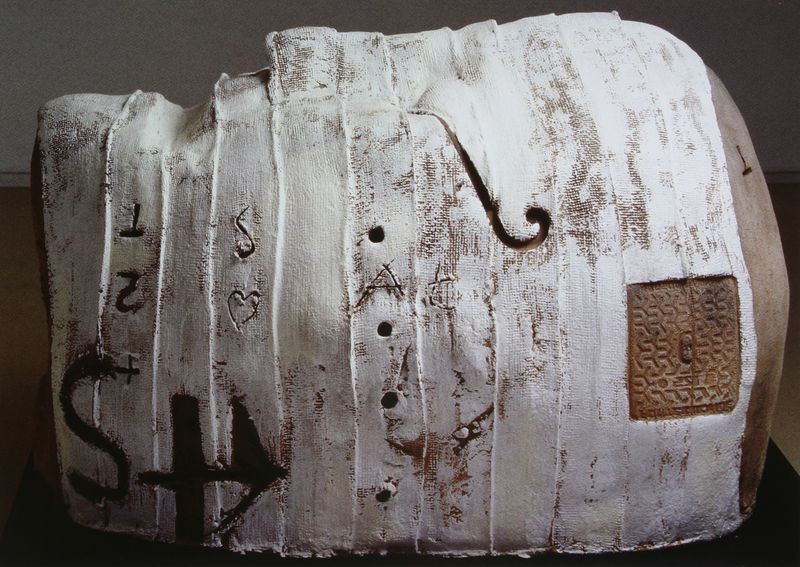
Titel: Cap embenat I
Künstler: Antoni Tàpies
Standort: Barcelona
Institution: Fondació Antoni Tàpies
Schlagwörter: kopf, weiß, zeichen, muster, gesicht, keramik, skulptur, ton, abstrakt, modern, streifen, plastik, foto, fotografie, maske, beton, loch, buchstaben, löcher, geige, herz, binden, gips, objekt, schallloch, gipsbinden